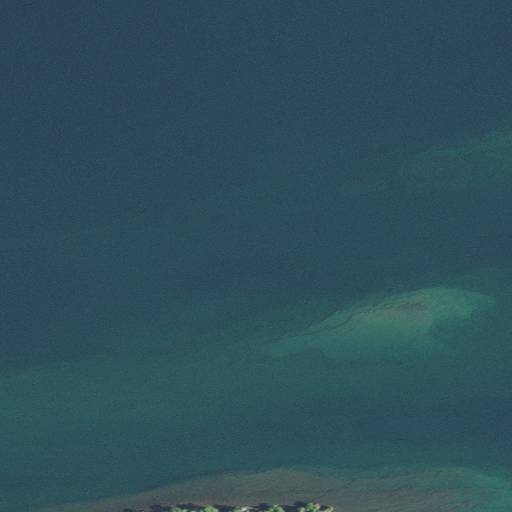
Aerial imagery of bar in Michigan named Middle Ground Reef containing open water and woody wetlands